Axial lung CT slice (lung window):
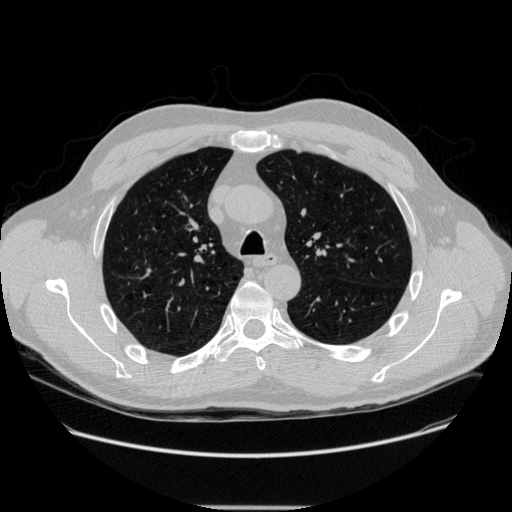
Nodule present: no